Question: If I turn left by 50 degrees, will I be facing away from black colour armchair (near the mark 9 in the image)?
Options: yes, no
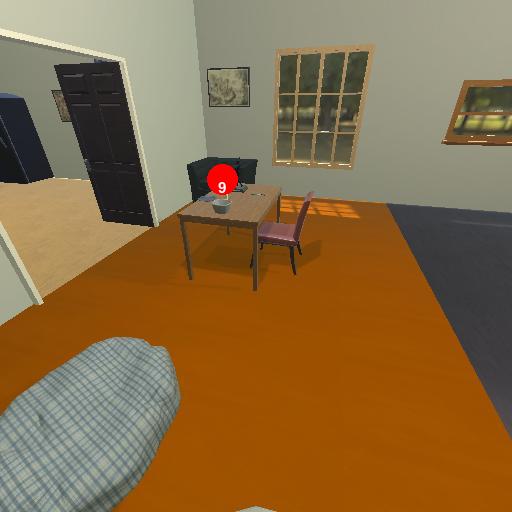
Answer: yes